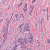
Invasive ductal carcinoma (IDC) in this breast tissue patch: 1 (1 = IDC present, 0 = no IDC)